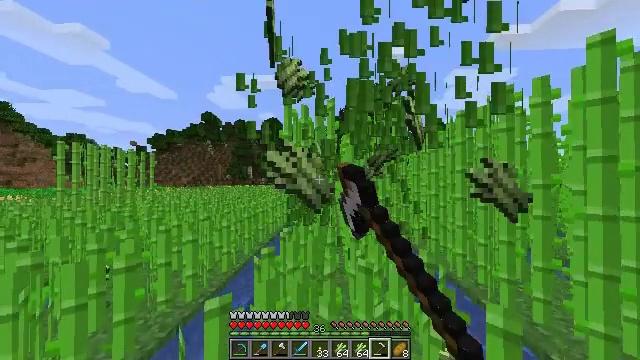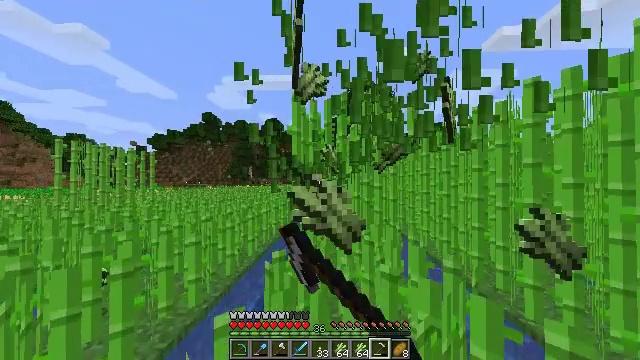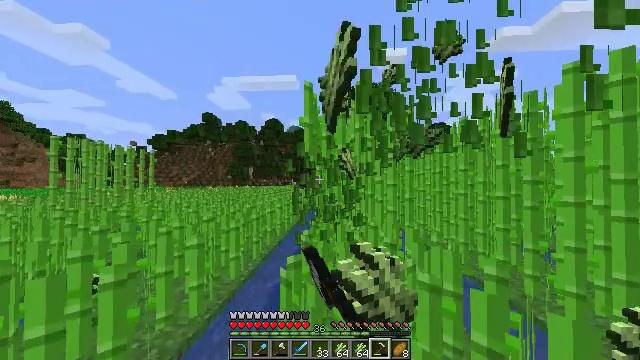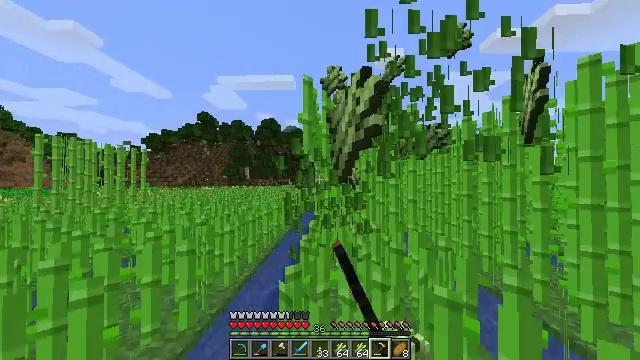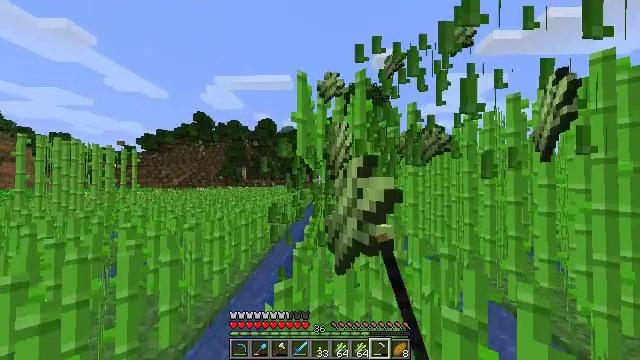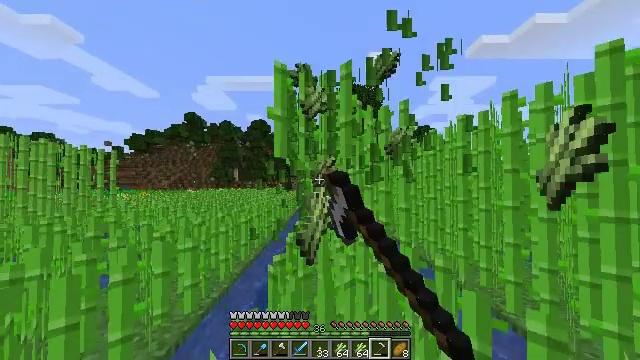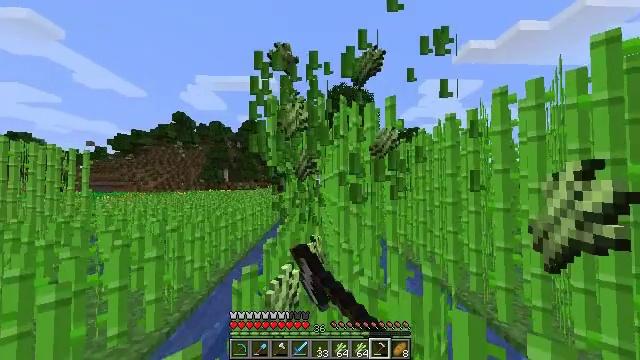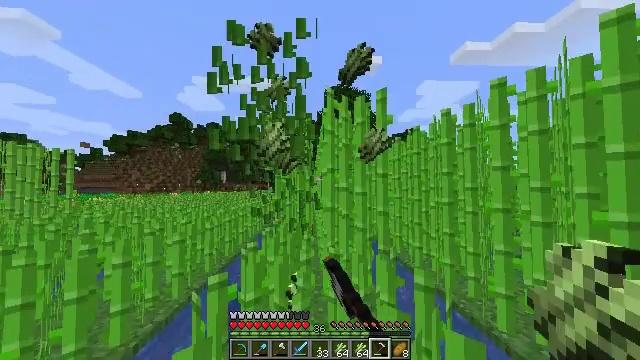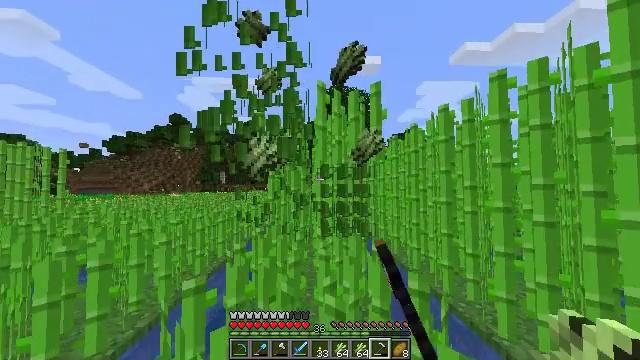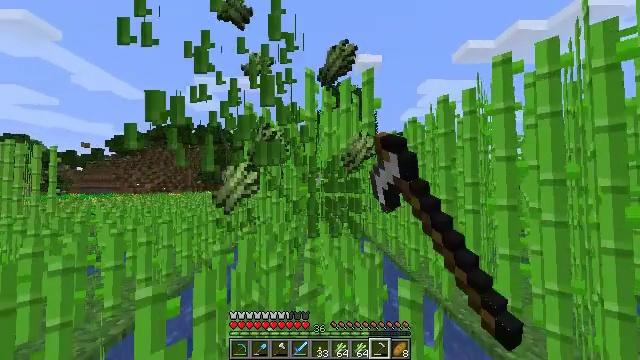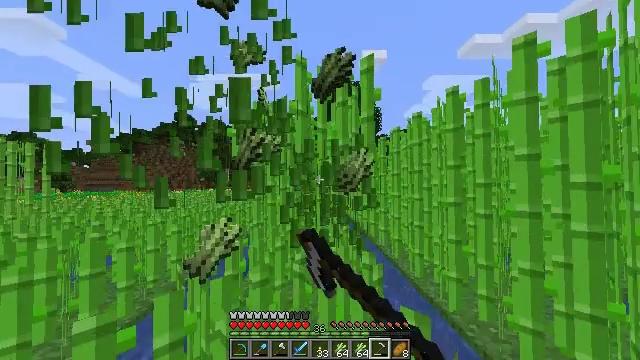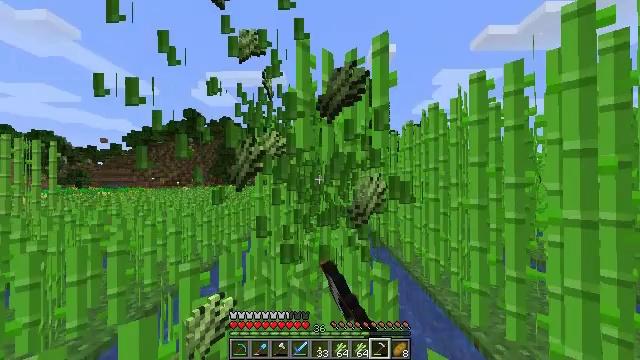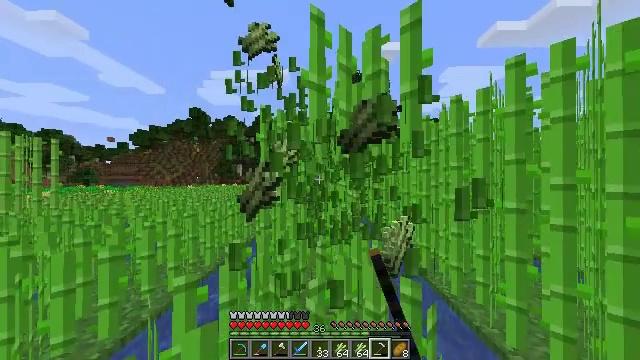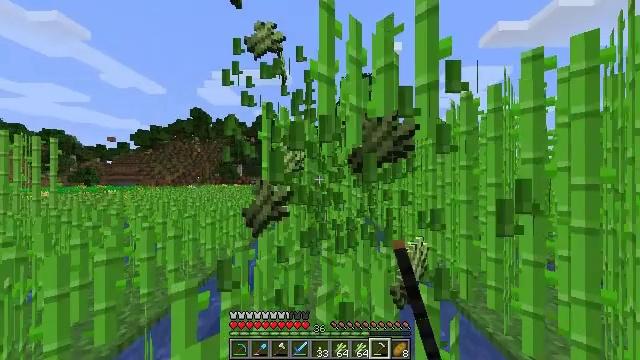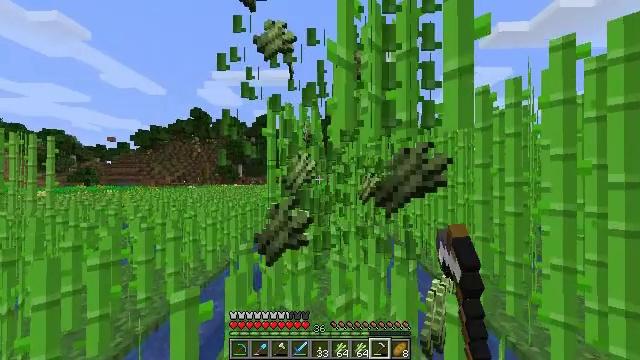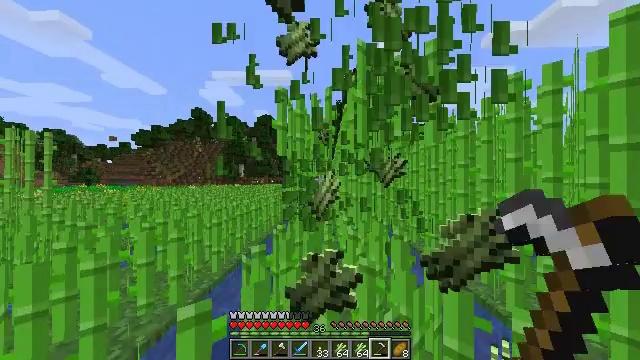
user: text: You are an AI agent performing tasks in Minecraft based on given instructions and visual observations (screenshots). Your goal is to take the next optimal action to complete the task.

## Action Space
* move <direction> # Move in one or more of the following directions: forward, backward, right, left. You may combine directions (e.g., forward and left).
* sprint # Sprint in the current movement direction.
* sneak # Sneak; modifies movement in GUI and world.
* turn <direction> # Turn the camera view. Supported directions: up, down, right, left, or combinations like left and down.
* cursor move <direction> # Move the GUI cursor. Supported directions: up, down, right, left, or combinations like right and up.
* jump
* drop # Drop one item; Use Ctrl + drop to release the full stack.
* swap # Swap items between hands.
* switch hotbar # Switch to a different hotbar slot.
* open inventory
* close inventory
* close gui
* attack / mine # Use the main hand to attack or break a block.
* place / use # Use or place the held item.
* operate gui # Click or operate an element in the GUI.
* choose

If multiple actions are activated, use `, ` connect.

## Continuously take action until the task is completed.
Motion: motion action
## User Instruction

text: Gather sugar cane for crafting.
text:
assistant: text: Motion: move forward and move left, sprint, attack / mine
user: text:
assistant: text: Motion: move forward, sprint, attack / mine
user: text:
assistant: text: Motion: move forward and move right, sprint, attack / mine
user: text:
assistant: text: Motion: move forward and move right, sprint, attack / mine
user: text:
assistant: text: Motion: move forward and move right, sprint, turn right, attack / mine
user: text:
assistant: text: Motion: move forward and move right, sprint, turn right, attack / mine
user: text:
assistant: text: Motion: move forward and move right, sprint, attack / mine
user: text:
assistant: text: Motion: move forward and move right, sprint, attack / mine
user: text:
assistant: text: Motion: move forward, sprint, attack / mine
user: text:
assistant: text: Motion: move forward, sprint, attack / mine
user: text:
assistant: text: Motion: move forward and move left, sprint, turn left, attack / mine
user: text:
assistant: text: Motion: move forward and move left, sprint, turn left, attack / mine
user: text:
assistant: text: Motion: move forward and move left, sprint, attack / mine
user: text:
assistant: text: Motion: move forward and move left, sprint, attack / mine
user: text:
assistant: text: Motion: move forward and move left, sprint, attack / mine
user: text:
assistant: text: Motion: move forward and move left, sprint, attack / mine
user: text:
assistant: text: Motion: move forward, sprint, attack / mine
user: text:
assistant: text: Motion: move forward, sprint, attack / mine
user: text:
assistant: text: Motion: move forward and move right, sprint, attack / mine
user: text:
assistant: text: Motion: move forward and move right, sprint, attack / mine
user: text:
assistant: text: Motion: move forward and move right, sprint, attack / mine
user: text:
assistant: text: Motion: move forward and move right, sprint, turn right, attack / mine
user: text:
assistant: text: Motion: move forward and move right, sprint, turn right, attack / mine
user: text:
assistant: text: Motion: move forward and move right, sprint, attack / mine
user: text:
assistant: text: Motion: move forward and move right, sprint, attack / mine
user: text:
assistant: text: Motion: move forward and move right, sprint, attack / mine
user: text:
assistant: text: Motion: move forward, sprint, attack / mine
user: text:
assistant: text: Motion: move forward and move left, sprint, attack / mine
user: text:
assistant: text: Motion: move forward and move left, sprint, turn left, attack / mine
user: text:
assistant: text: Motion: move forward and move left, sprint, turn left, attack / mine